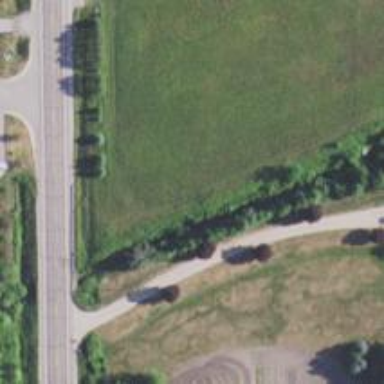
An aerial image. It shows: Driveway leading to service road.